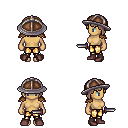
a pixel art fantasy rpg character, female body template, human, tanned skin, leather shoulder armor, gold greaves, white blonde pageboy hairstyle, chain helm, maroon shoes, dagger, four views (front, back, left, right), 2x2 character sprite sheet, small pixel art, hard edges, no anti-aliasing